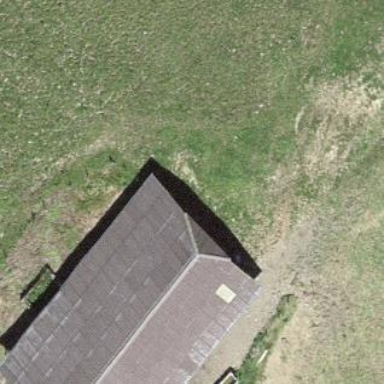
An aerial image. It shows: Farm auxiliary building.